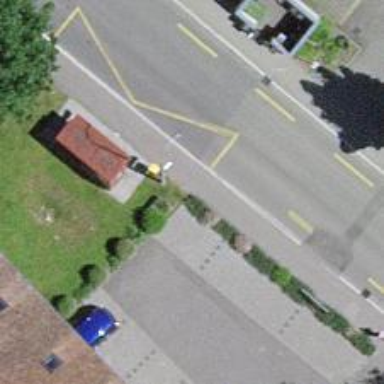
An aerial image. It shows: Bus stop with shelter. It is platform for public transport.